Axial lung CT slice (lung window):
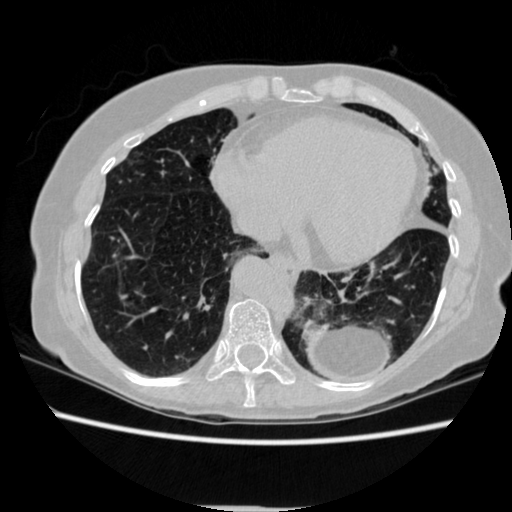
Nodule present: no